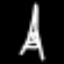
Label: The Eiffel Tower